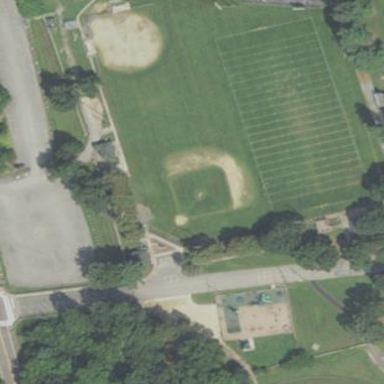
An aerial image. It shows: Baseball pitch for leisure land.